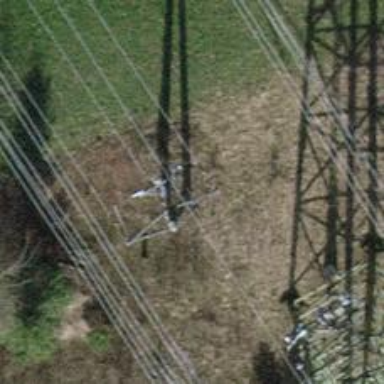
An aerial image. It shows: Power pole.